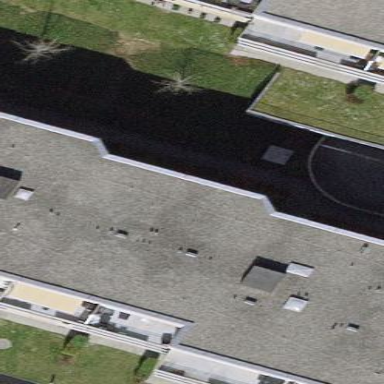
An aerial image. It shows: Apartment building with flat roof.